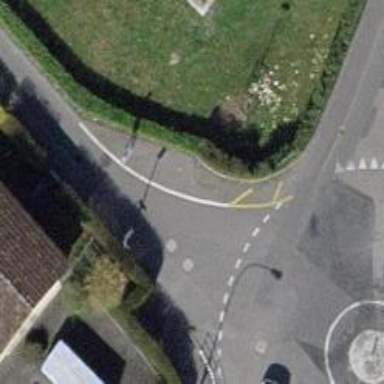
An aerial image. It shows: Asphalt footpath with unmarked crossing.